Question: We have a bunch of iOS devices in our office, and I simply can't install any of my applications on 2 of them.
The devices on which I can't install are iPhone 4 with iOS 4.3 and iPhone 5 with iOS 6.0. Both are not jailbroken.
However, I can install just fine on similar devices with similar iOS versions which are jailbroken. We have another iPhone 4 with iOS 4.3 which is jailbroken and on which I manage to install just fine. Also successfully installed on a friend's jailbroken iPhone 5 with iOS 6.0.
This happens whether I'm deploying using TestFlight, iTunes or iFunBox.
The same thing happens with IPAs deployed using Marmalade
Things I've tried and didn't work:
- - - -
none of the other solutions I've found online helped
This is the console log I get when trying to install from Testflight or iTunes:
'''
May 12 16:58:44 unknown configd[25] <Debug>: CaptiveNetworkSupport:UIAllowedNotifyCallback:70 uiallowed: false
May 12 16:58:46 unknown lockdownd[17] <Error>: 012c2000 handle_connection: Could not receive USB message #6 from iTunes. Killing connection
May 12 16:58:46 unknown com.apple.mobile.lockdown[17] <Notice>: Could not receive size of message
May 12 16:58:49 unknown com.apple.mobile.lockdown[17] <Notice>: Could not receive size of message
May 12 16:58:49 unknown lockdownd[17] <Error>: 2ffb4000 handle_connection: Could not receive USB message #6 from Xcode. Killing connection
May 12 16:58:50 unknown com.apple.mobile.lockdown[17] <Notice>: Could not receive size of message
May 12 16:58:50 unknown lockdownd[17] <Error>: 012c2000 handle_connection: Could not receive USB message #6 from iPhone Configuration Utility. Killing connection
May 12 16:58:50 unknown installd[467] <Error>: 2ffa3000 verify_signer_identity: Could not copy validate signature: -402620395
May 12 16:58:50 unknown installd[467] <Error>: 2ffa3000 preflight_application_install: Could not verify executable at /var/tmp/install_staging.77Ng6N/foo_extracted/Payload/Mooniz.app
May 12 16:58:50 unknown installd[467] <Error>: 2ffa3000 install_application: Could not preflight application install
May 12 16:58:50 unknown installd[467] <Error>: 2ffa3000 handle_install: API failed
May 12 16:58:50 unknown com.apple.itunesstored[478] <Notice>: MobileInstallationInstall: failed with -1
May 12 16:58:55 unknown lockdownd[17] <Error>: 2ffb4000 handle_connection: Could not receive USB message #6 from iTunes. Killing connection
May 12 16:58:55 unknown com.apple.mobile.lockdown[17] <Notice>: Could not receive size of message
'''
and this is the error I get when trying to install through iFunBox:

Help is appreciated
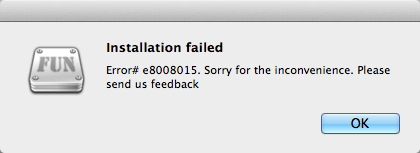
Answer: Installing once through through Xcode seems to have fixed the problem. After doing this, I can now install the app on the non jailbroken devices through other means (TestFlight, iFunBox), works just fine.
EDIT:
I found the real culprit, and it was the entitlements file after all. Since we're working on code which was written and released by our customer, and had to create our own bundle ID - some of the entitlements were missing from our profile, such as push notifications and iCloud. After adding them, installation went fine